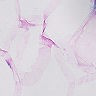
Metastatic tissue present: no